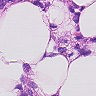
Metastatic tissue present: yes